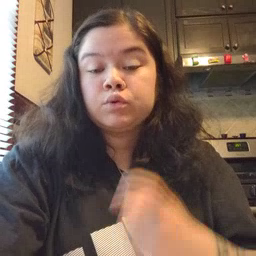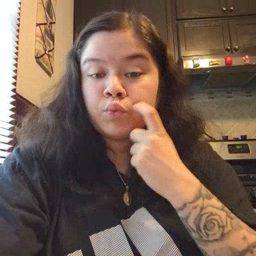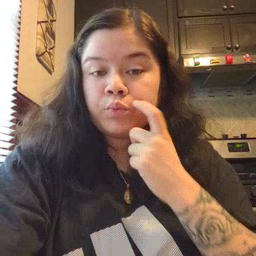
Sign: tooth